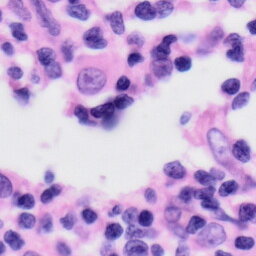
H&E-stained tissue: Skin